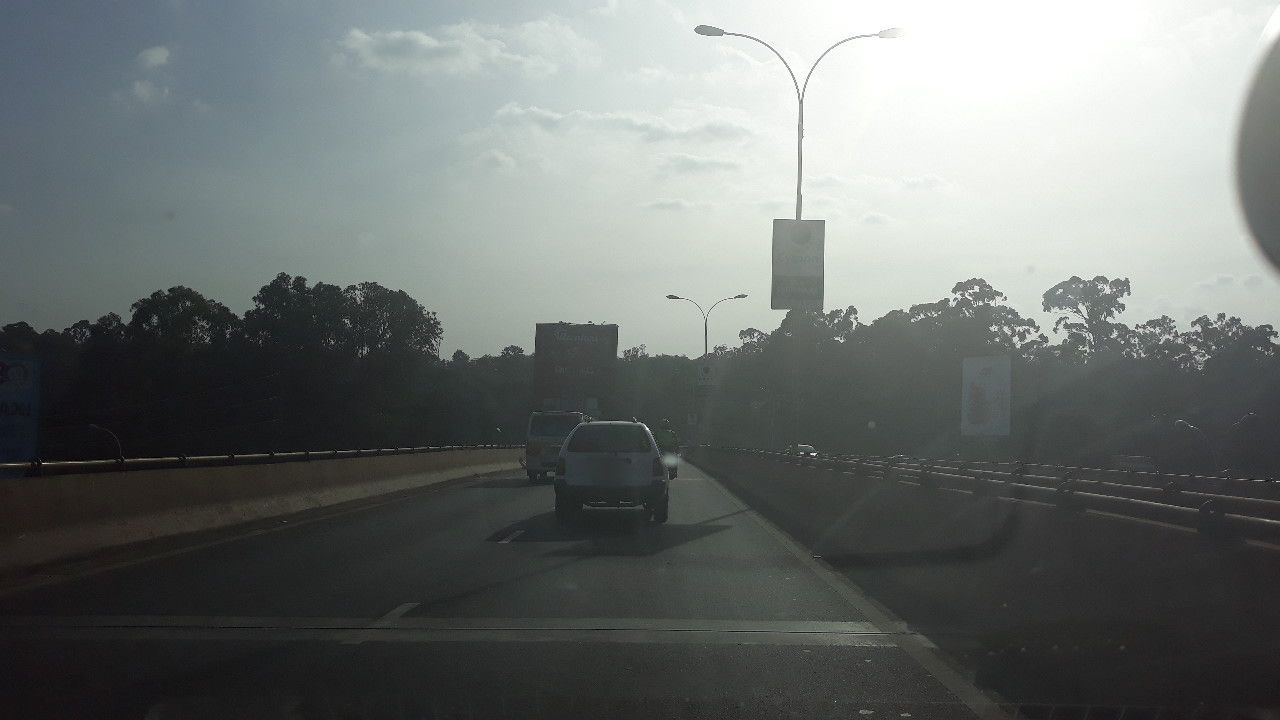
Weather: clear
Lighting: day
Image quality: good
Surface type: driving surface
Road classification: trunk, trunk_link
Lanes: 2
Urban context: urban centre
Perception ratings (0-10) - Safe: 2.69, Lively: 2.77, Beautiful: 6.45, Boring: 4.44, Depressing: 8.37, Wealthy: 1.15